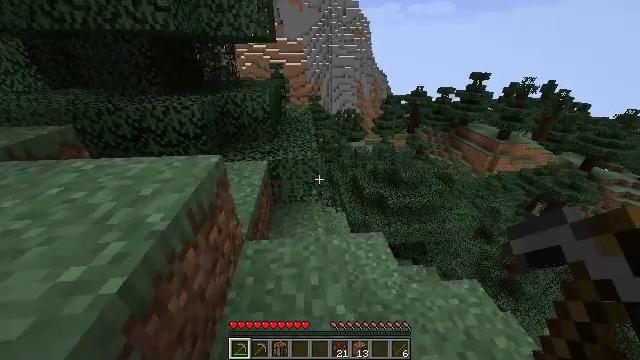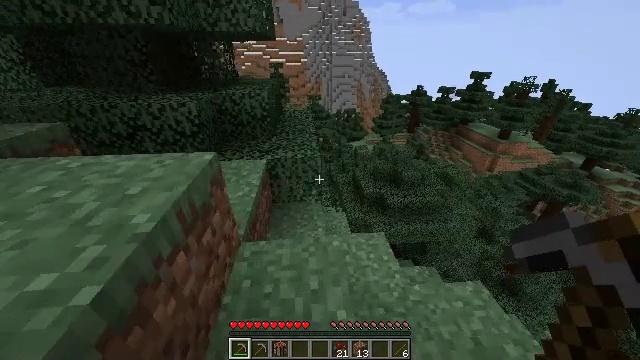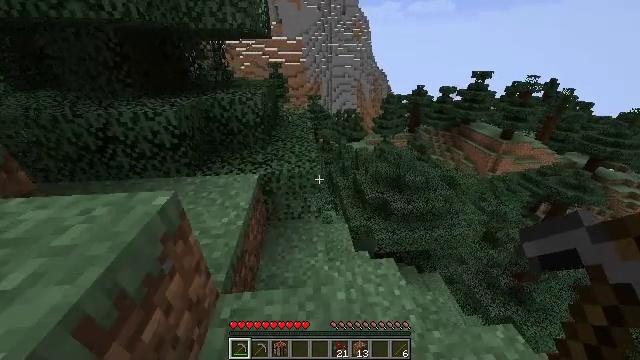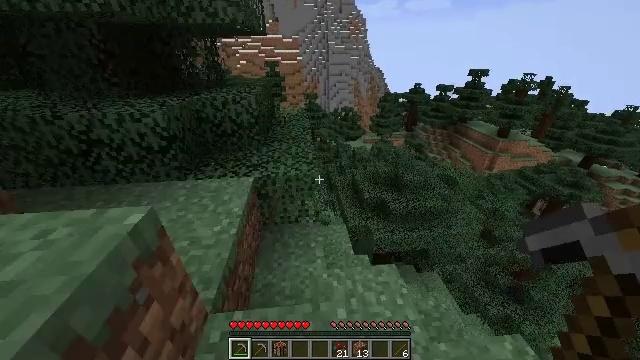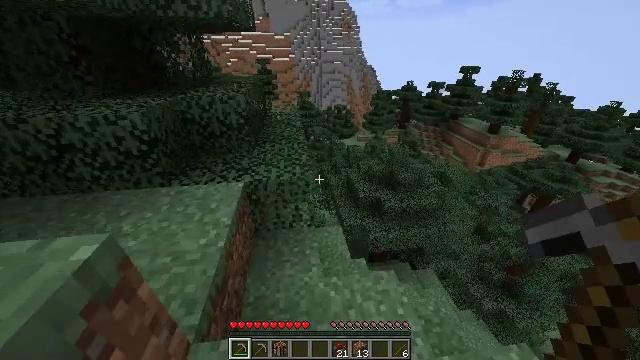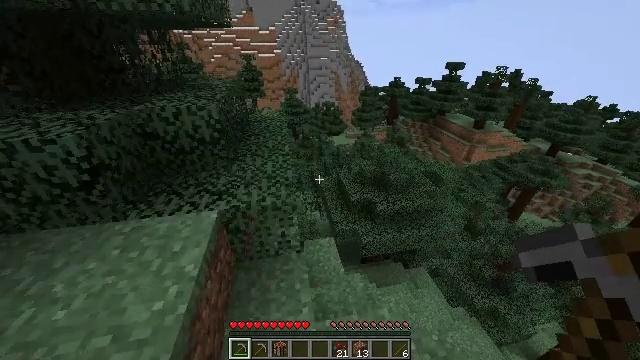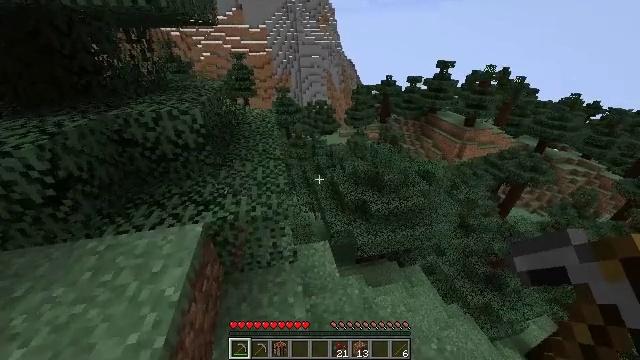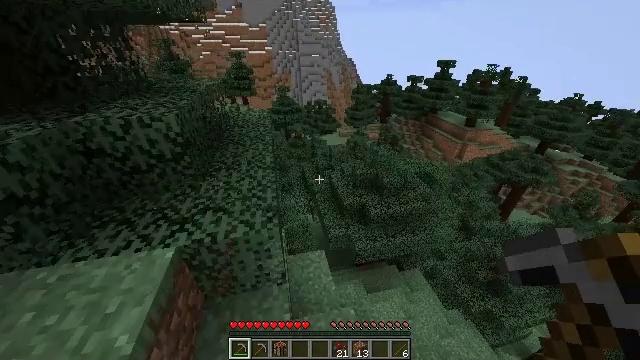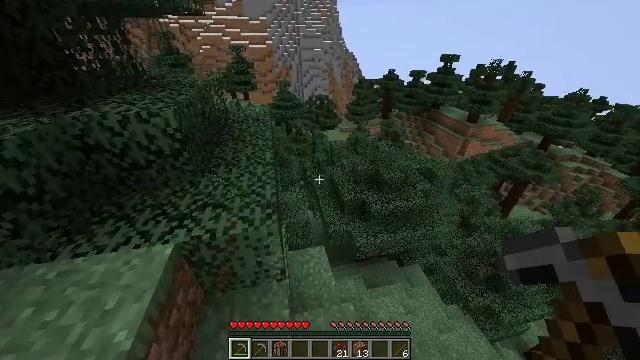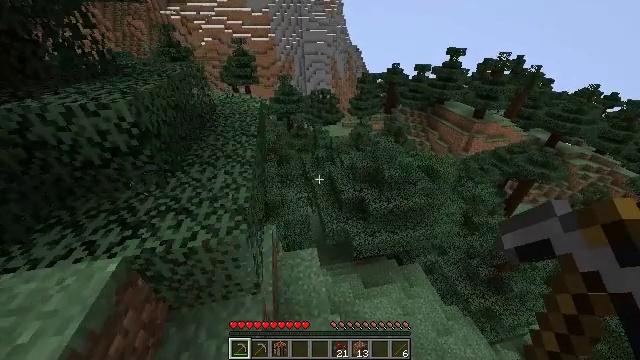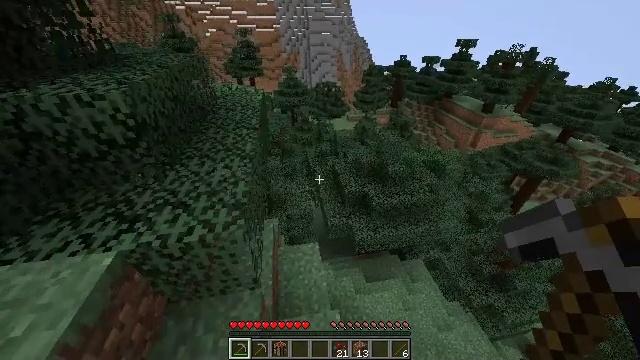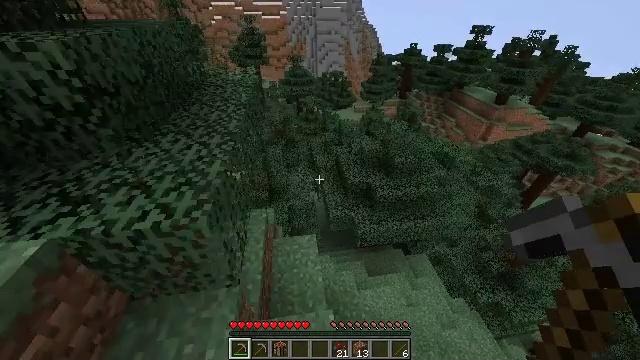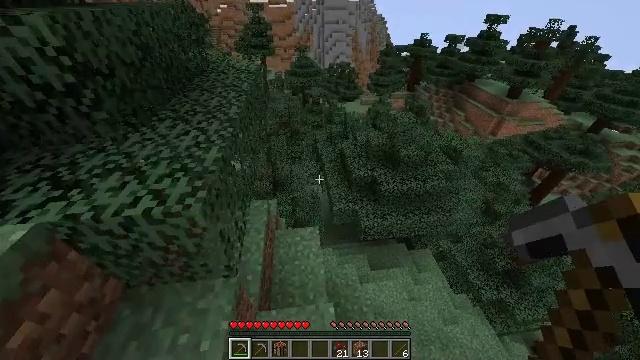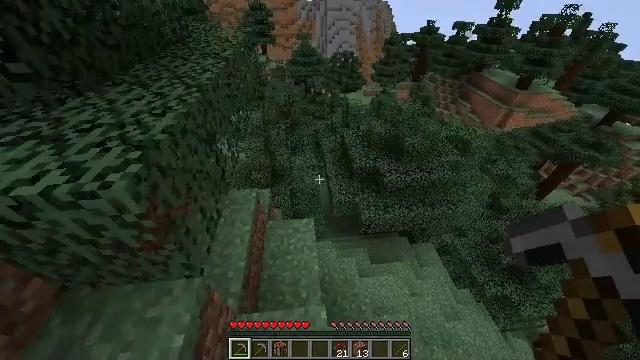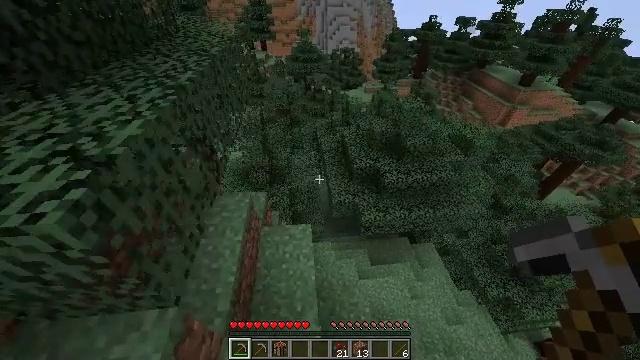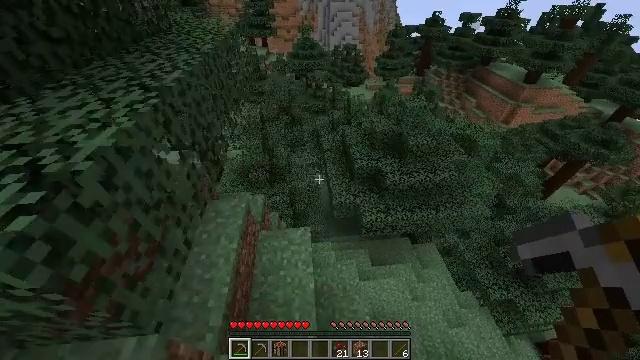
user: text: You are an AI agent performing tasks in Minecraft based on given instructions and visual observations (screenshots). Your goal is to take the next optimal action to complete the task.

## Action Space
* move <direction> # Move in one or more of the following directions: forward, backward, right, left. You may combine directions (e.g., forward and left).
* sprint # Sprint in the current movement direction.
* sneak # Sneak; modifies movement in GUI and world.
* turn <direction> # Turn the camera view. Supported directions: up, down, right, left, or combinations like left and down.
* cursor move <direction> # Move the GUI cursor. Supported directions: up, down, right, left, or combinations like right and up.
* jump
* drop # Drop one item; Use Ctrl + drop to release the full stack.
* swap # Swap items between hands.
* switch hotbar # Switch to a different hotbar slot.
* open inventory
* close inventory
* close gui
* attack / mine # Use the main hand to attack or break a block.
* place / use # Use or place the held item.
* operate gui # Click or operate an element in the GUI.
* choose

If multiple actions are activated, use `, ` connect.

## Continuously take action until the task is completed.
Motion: motion action
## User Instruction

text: Gather materials from the sweet berry bush.
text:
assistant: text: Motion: move forward
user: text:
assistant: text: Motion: move forward
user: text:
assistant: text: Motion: move forward
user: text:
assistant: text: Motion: move forward, turn right
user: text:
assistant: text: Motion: move forward, turn right
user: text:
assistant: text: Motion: move forward, turn right
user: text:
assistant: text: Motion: move forward and move right
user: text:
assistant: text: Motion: move forward and move right, turn down
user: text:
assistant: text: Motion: move forward and move right, turn down
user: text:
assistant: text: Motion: move forward, turn left and down
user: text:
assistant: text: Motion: move forward, turn left and down
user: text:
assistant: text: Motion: move forward, turn left and down
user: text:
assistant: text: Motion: move forward, turn down
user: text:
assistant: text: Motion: move forward
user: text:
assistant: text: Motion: move forward
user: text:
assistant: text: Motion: move forward
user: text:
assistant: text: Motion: move forward
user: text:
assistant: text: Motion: move forward
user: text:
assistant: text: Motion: move forward
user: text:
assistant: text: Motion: move forward and move right
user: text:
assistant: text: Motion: move forward and move right
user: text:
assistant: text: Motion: move right
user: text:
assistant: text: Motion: move right
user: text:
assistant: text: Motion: move right
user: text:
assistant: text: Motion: move right
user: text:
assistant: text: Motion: move left
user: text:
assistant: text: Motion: move left
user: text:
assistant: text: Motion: move left
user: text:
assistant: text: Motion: move left
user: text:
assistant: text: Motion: move left